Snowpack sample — Buffalo Mountain, Silverthorne, Colorado, USA (1/25/25, 10:11 AM MST)
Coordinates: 39.6222, -106.1139
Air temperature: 22 °F
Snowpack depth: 110 cm
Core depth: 30 cm
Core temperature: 42.8 °F
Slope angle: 12°, slope face: 102°
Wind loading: high
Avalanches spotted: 0
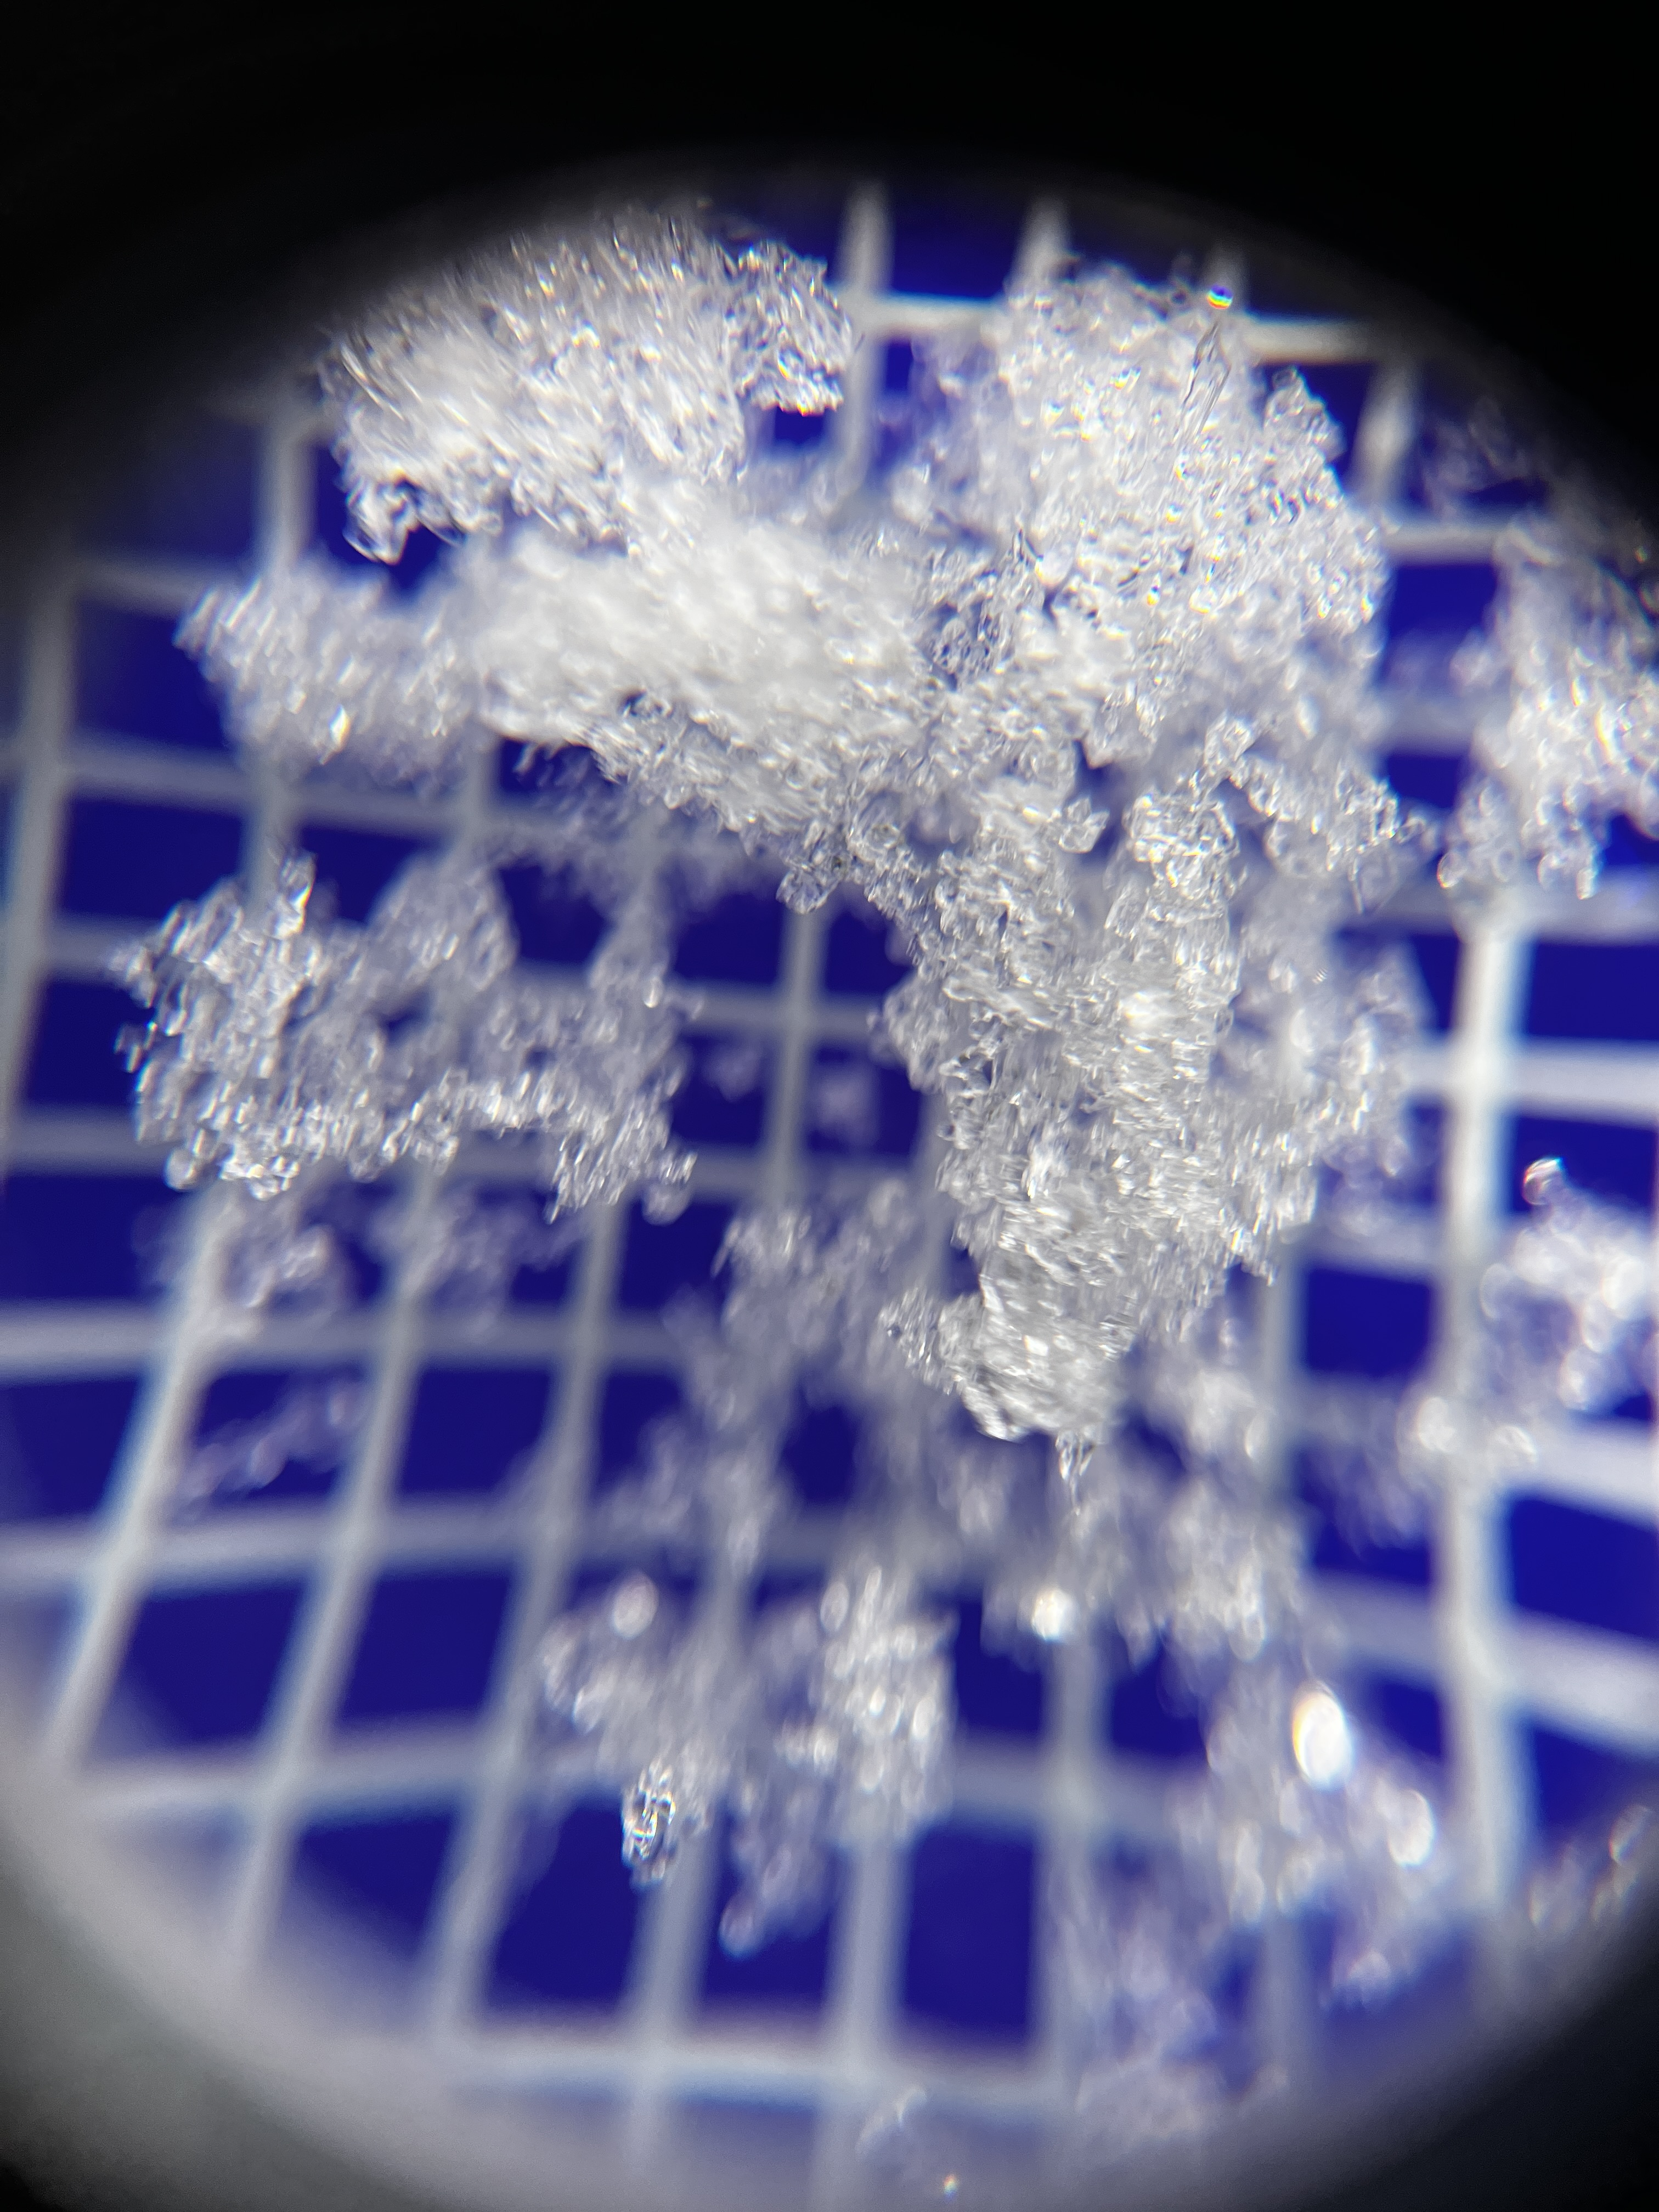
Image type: magnified_profile
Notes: No avalanches nearby, collected on the outskirts of a fire break 15 meters from the treeline, on way to Buffalo and Red Mountain